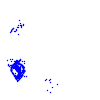
Particle: electron